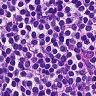
Metastatic tissue present: no